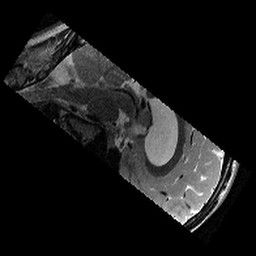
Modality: T2w
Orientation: sagittal
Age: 11
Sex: male
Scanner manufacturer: siemens
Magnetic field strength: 3 T
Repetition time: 9.23 s
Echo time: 0.067 s